Aerial crown-view tile of a tropical tree (Barro Colorado Island, Panama), acquired 20241112:
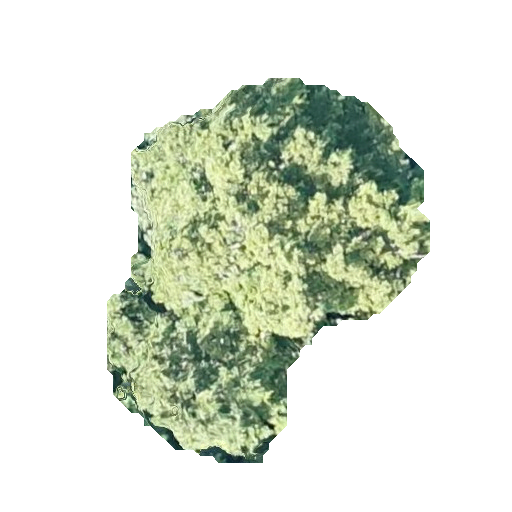
Species: Brosimum alicastrum
GBIF accepted scientific name: Brosimum alicastrum
Crown area: 128.678 m²